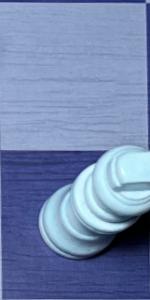
Label: King_White